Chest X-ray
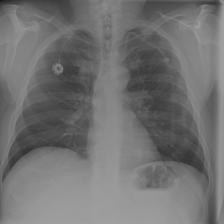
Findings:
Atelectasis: negative
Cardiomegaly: negative
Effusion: negative
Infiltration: negative
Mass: negative
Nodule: negative
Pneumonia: negative
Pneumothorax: negative
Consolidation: negative
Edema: negative
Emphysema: negative
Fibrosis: negative
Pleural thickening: negative
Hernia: negative